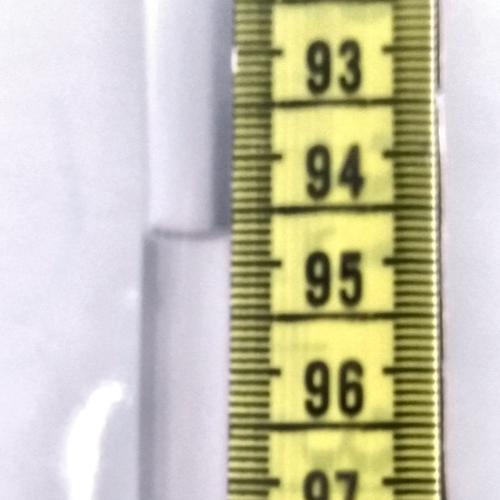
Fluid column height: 94.7 cm